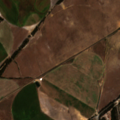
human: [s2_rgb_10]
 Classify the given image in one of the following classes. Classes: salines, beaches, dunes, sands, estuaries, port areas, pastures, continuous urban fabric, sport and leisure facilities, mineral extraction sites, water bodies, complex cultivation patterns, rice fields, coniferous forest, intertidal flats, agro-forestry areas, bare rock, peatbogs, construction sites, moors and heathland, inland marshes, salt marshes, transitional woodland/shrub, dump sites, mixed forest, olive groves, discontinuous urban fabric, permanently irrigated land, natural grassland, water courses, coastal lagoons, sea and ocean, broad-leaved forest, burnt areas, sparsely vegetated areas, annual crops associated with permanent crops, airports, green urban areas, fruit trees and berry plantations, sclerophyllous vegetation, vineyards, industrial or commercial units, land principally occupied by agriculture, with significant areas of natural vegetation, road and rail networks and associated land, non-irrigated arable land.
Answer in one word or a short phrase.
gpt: permanently irrigated land, transitional woodland/shrub